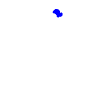
Particle: electron